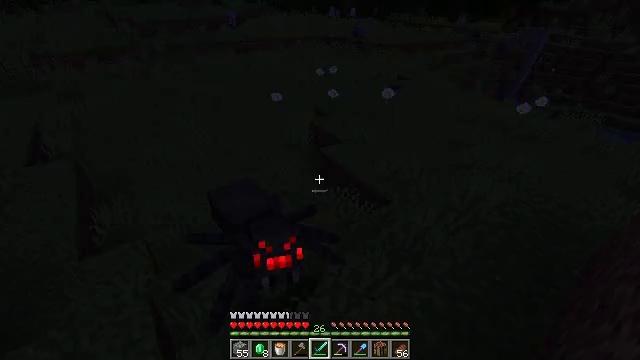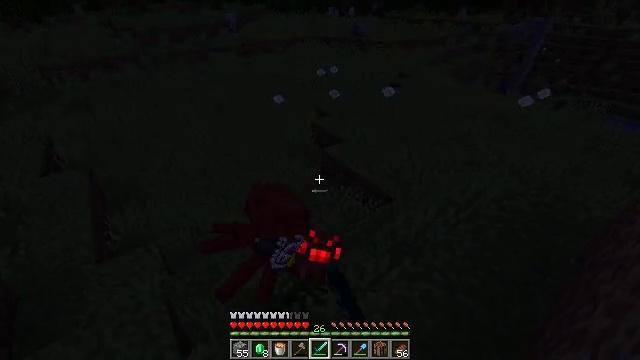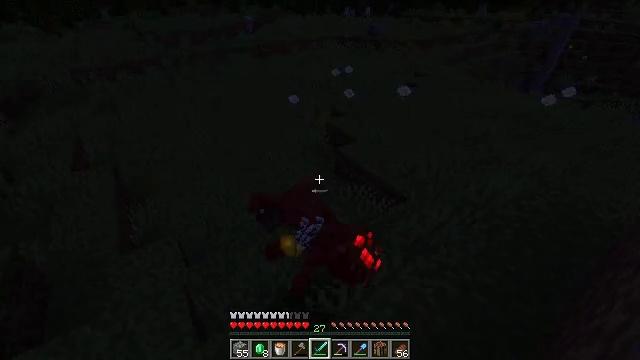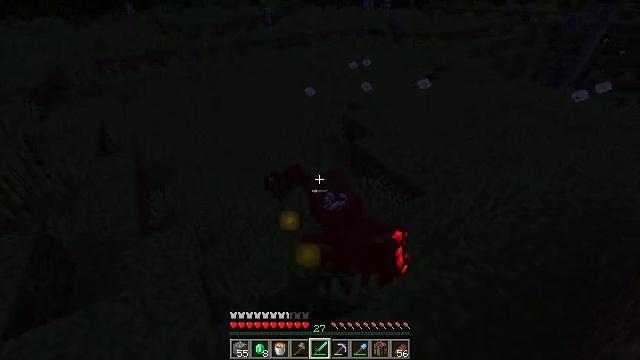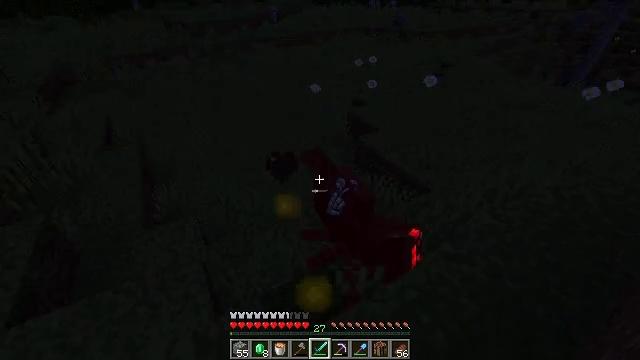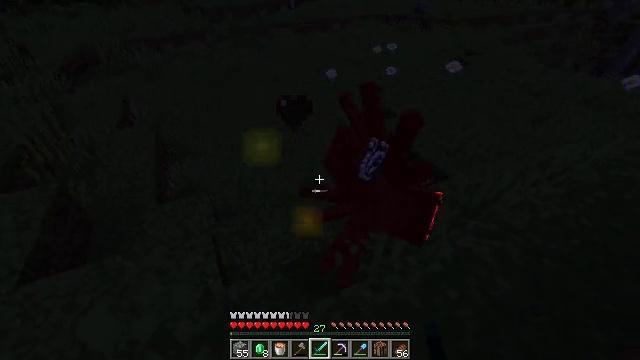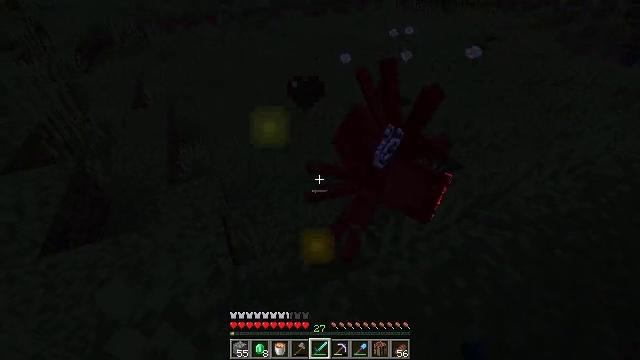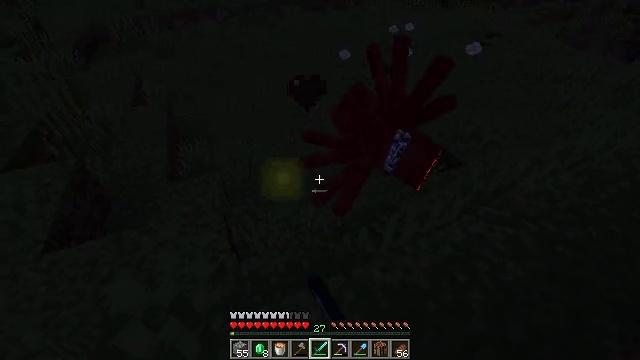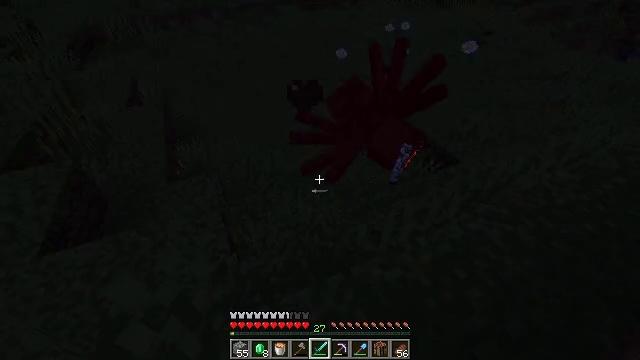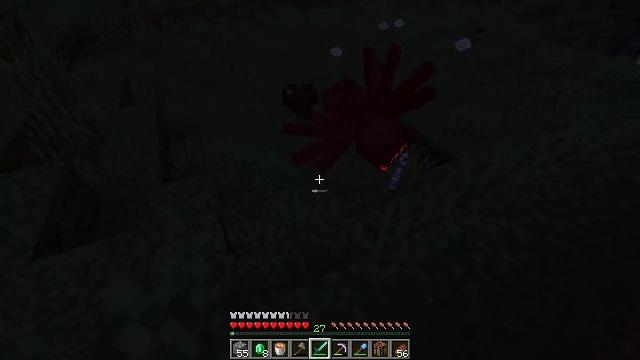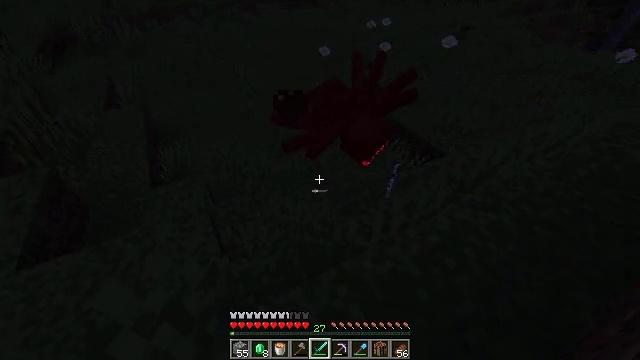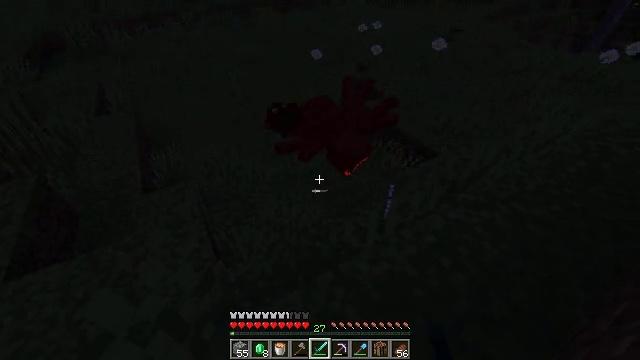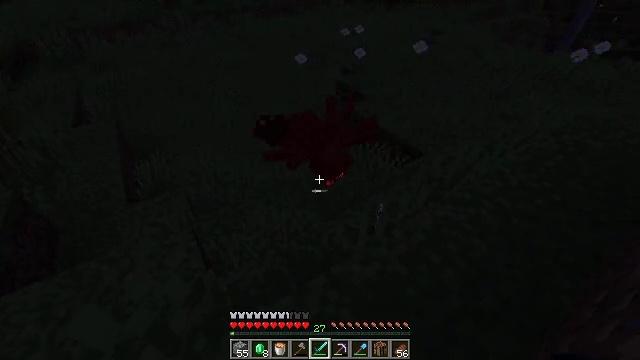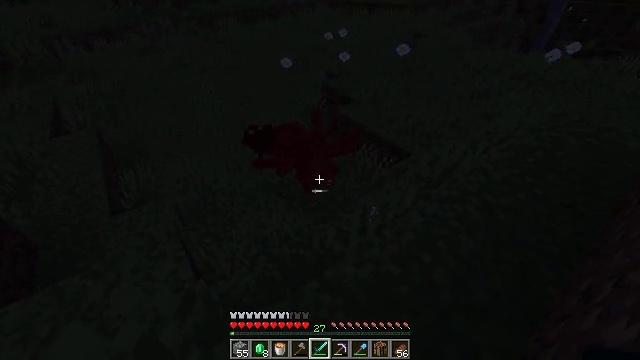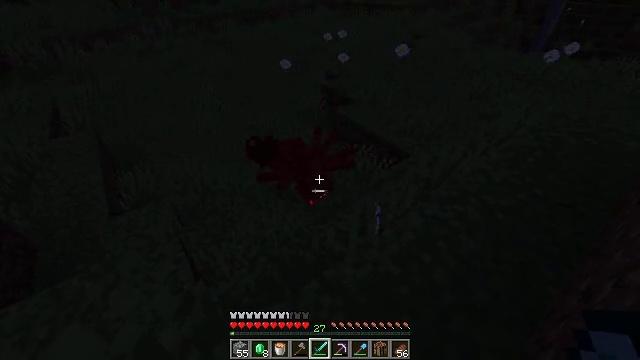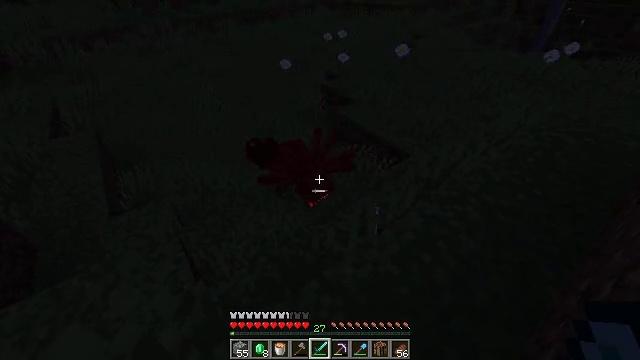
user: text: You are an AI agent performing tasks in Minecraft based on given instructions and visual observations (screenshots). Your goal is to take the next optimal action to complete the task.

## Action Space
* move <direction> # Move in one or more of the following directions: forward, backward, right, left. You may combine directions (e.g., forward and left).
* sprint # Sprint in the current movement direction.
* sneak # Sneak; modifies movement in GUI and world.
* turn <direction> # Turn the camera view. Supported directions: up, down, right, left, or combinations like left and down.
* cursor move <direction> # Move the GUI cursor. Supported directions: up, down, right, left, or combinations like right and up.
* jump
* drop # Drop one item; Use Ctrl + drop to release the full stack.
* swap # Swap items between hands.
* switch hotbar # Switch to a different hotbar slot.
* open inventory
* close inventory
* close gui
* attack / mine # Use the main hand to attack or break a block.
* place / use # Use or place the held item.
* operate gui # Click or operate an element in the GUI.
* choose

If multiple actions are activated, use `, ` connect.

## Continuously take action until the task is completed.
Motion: motion action
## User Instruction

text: Remove the tall grass to clear the area.
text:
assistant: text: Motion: turn left, attack / mine
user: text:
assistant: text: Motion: turn left, attack / mine
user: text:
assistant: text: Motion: turn left and down, attack / mine
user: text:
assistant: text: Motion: turn left
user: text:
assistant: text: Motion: turn left and down
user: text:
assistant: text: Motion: turn left and down, attack / mine
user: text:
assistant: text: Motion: attack / mine
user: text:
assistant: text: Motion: attack / mine
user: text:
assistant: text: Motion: turn right, attack / mine
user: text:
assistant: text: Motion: turn right
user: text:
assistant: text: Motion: turn right
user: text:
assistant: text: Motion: turn right
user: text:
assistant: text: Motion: turn right
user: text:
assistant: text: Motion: no_op
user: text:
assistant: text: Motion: no_op
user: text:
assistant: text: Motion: no_op
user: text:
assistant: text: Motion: turn up
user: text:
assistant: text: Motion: turn up
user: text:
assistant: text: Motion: turn left and up
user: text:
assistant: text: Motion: turn left and up
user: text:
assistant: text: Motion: no_op
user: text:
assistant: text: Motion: no_op
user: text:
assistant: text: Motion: no_op
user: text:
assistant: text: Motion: no_op
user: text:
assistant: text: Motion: no_op
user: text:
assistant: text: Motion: no_op
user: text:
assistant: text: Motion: no_op
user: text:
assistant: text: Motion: no_op
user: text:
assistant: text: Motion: turn left
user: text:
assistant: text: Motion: turn left and up